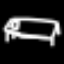
Label: bed